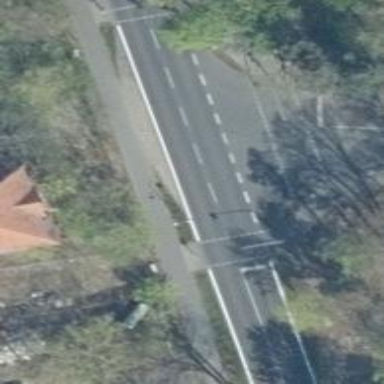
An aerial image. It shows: Asphalt road with primary classification. The road has separate sidewalks on both sides.